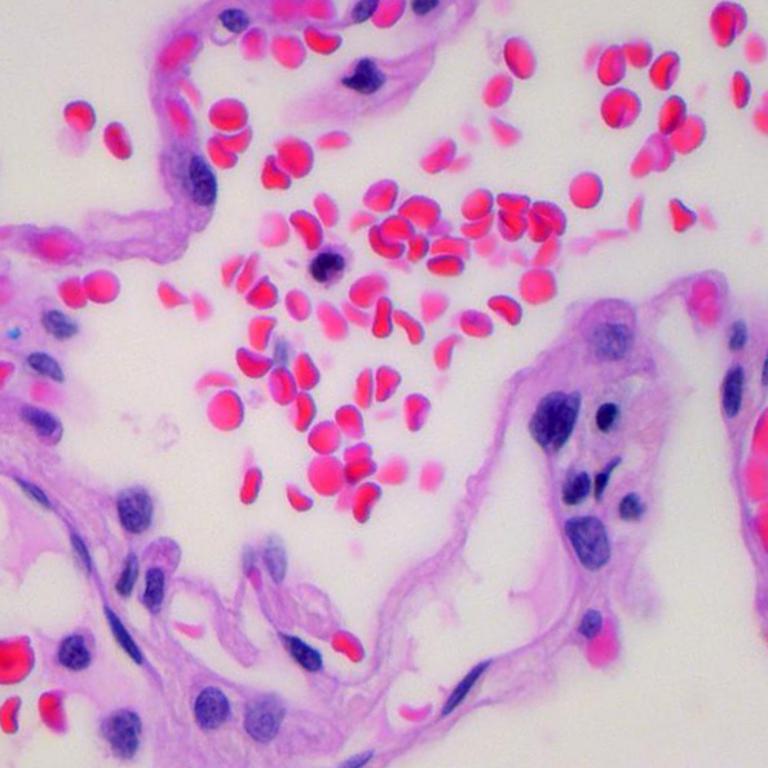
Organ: lung
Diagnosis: benign